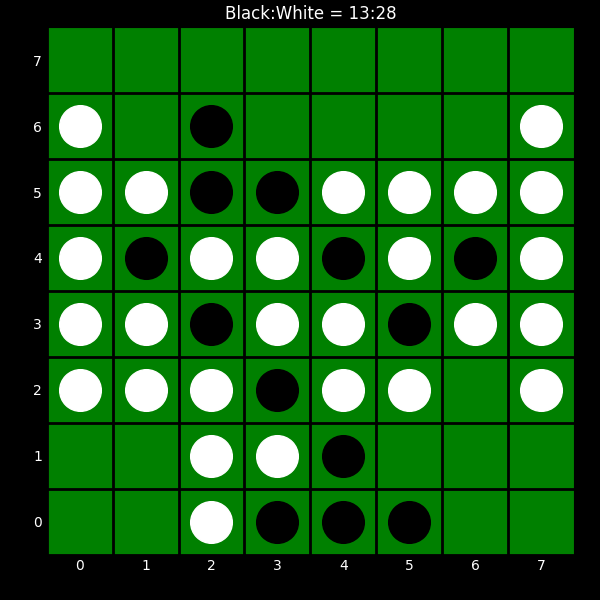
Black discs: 13
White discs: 28